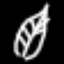
Label: leaf